Field crop: maize
Growth stage: 2
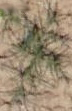
Species: salsola